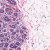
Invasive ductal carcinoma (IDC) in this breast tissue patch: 0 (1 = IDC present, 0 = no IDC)